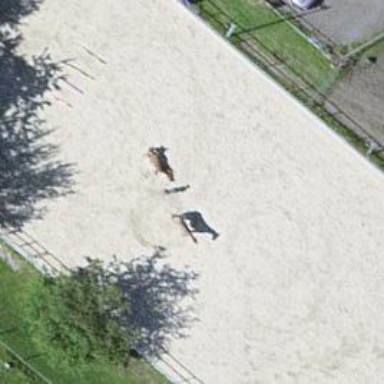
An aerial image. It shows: Equestrian pitch for leisure land activities.